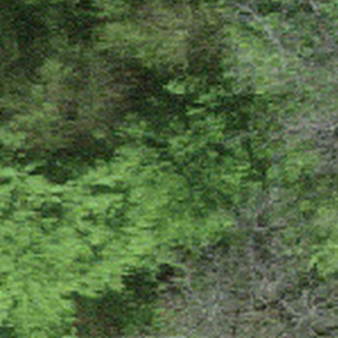
Label: other